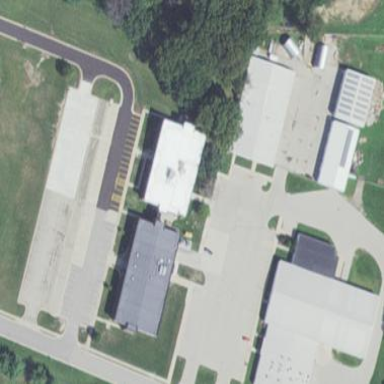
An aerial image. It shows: School.